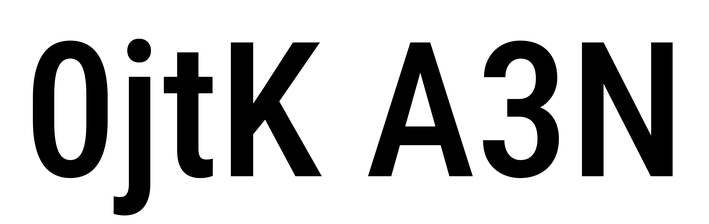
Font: Roboto_Condensed_Medium